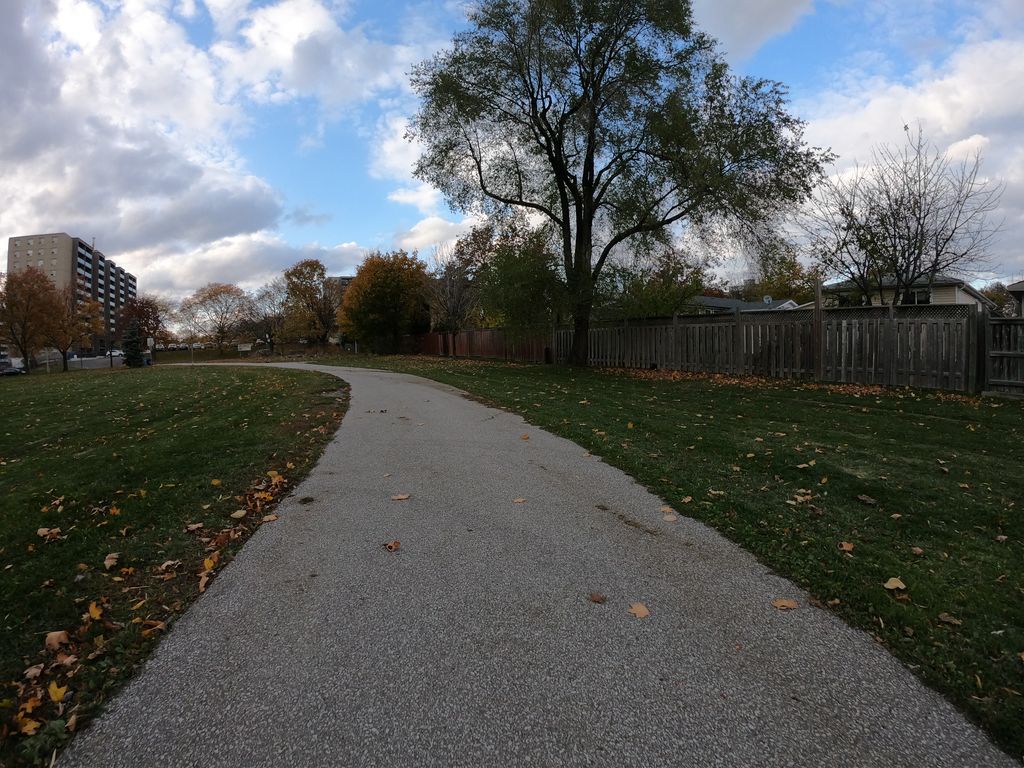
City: toronto